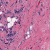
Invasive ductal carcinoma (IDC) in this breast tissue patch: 0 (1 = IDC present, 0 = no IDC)